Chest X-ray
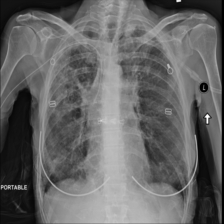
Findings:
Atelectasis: negative
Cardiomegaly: negative
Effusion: negative
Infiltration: negative
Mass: negative
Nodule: negative
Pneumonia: negative
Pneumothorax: negative
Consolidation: negative
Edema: negative
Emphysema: negative
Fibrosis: negative
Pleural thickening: negative
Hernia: negative